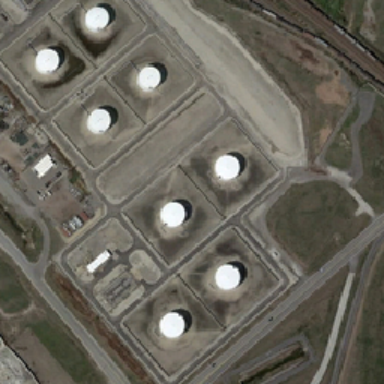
There are several buildings on the gray dust .